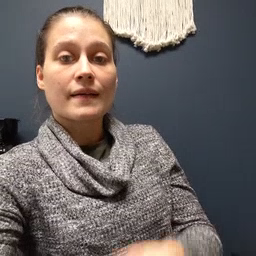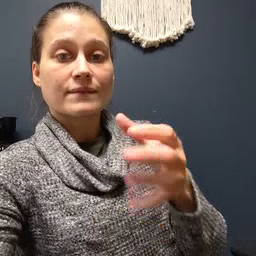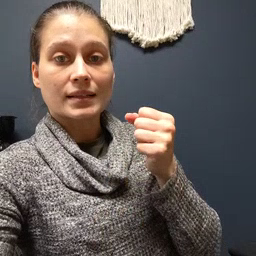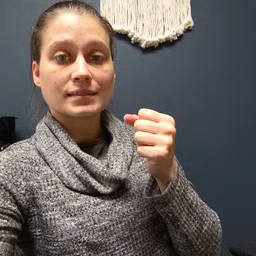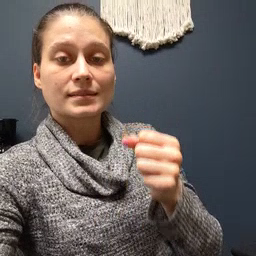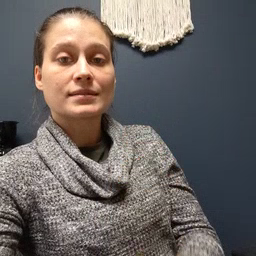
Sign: fast